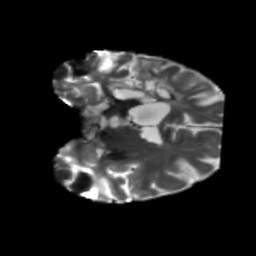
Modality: T2w
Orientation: coronal
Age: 60
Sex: male
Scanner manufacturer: siemens
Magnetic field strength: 3 T
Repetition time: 5.47 s
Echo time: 0.0854 s